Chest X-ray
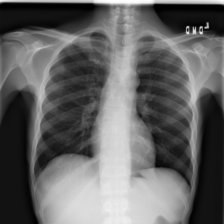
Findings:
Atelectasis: negative
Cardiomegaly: negative
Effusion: negative
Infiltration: negative
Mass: negative
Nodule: negative
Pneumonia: negative
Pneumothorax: negative
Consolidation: negative
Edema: negative
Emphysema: negative
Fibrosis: negative
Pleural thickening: negative
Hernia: negative